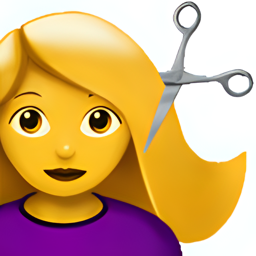
Name: woman getting haircut
Emoji: 💇‍♀️
Group: People & Body
Sub-group: person-activity